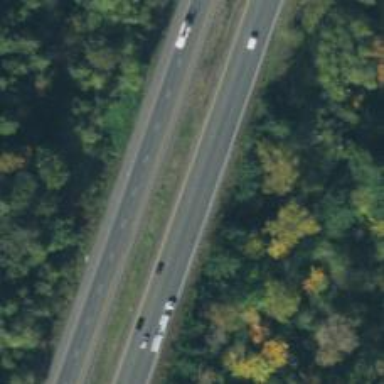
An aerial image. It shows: Motorway.